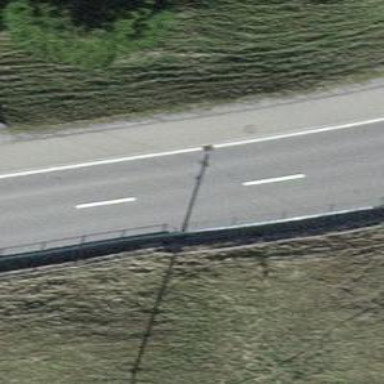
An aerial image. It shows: Secondary road with asphalt surface.